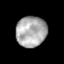
Tissue: prostate
Cell type: T cells
Senescence score: 0.3197
Nuclear area (px): 912
Mean DAPI intensity: 171.566